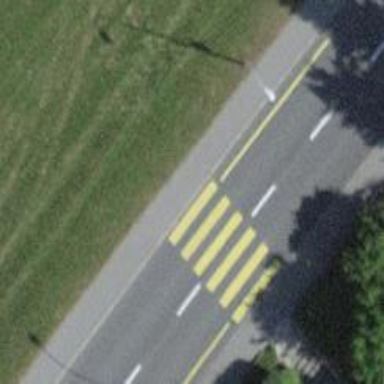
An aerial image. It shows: Uncontrolled zebra crossing with zebra markings.